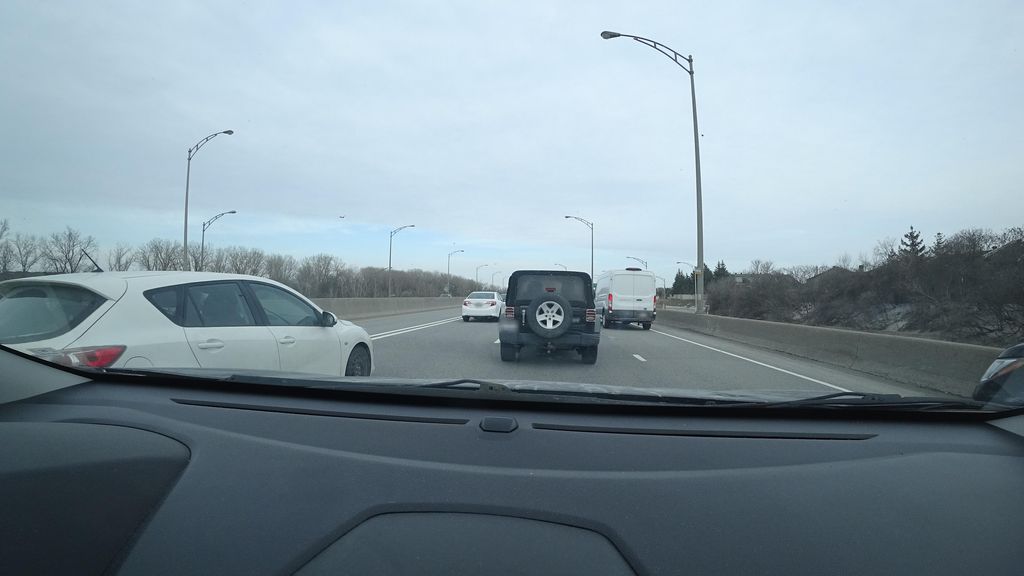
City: montreal